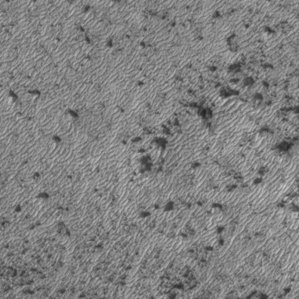
Label: frost